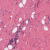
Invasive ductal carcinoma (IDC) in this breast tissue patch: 0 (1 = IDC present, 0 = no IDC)